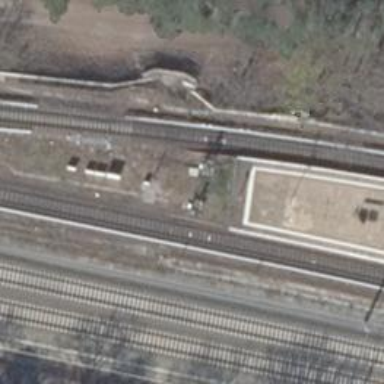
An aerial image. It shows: Railway signal.